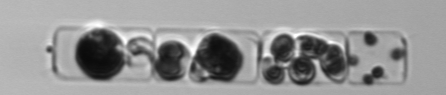
Label: Guinardia_delicatula_TAG_internal_parasite